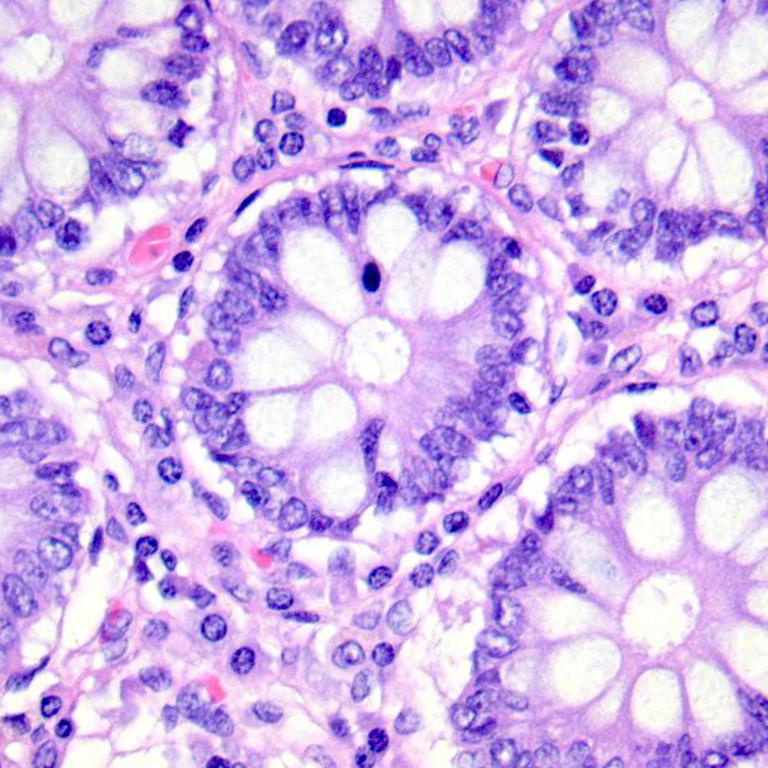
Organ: colon
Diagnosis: benign